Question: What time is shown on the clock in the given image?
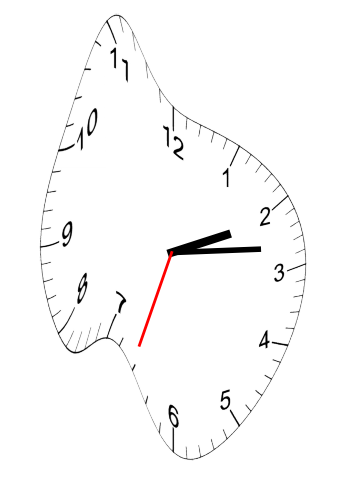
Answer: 02:13:33